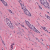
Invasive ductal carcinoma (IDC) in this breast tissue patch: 1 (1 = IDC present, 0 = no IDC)